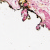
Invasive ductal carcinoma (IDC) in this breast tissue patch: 0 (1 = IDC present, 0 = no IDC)